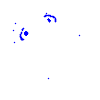
Particle: electron